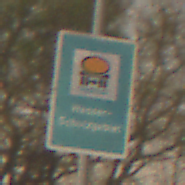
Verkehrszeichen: Wasserschutzgebiet
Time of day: Night
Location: Outdoor (Nature)
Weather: Clear
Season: NotSpecified
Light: Natural